Field crop: maize
Growth stage: 2
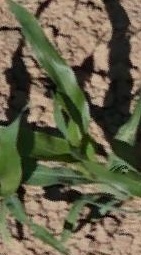
Species: maize